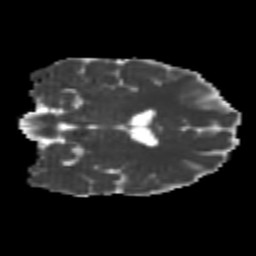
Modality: MD
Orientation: coronal
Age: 25
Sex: male
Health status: healthy
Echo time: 0.074 s